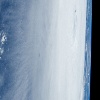
Label: cloud